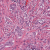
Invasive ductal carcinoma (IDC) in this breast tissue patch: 1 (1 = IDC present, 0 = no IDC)